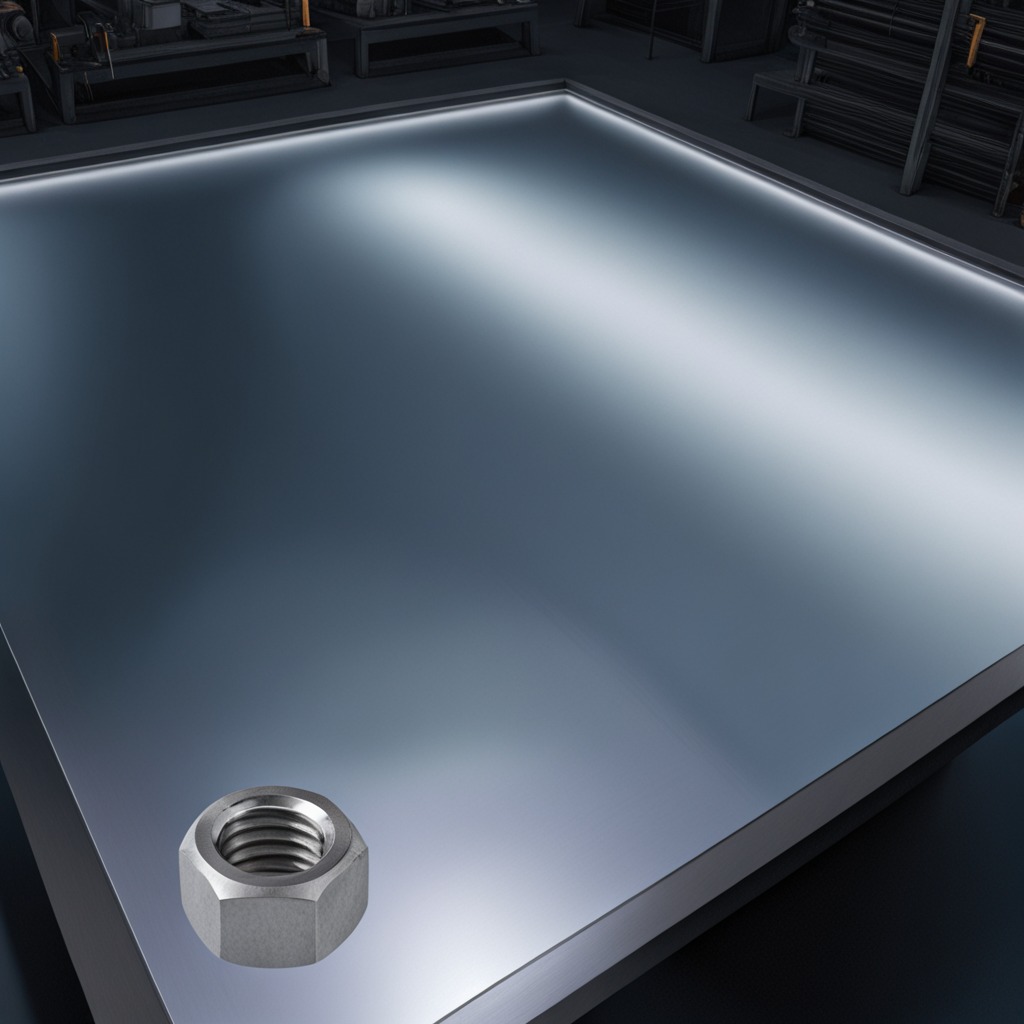
A metal nut is lying on a clean empty table in a basement in the evening.